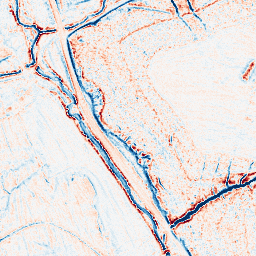
Category: edge_preserving
Decomposition family: anisotropic_diffusion
Decomposition parameters: iterations: 10
kappa: 100
gamma: 0.15
Upsampling method: sinc_blackman
Upsampling parameters: scale: 4
kernel_size: 16
Upsampling scale: 4